Question: I have a website made in Asp.net MVC which is installed in the root directory of shared hosting enviroment.
Now, I have made a mobile version for this site in Asp.net MVC and installed it as a sub-domain <URL> in root directory.
When someone visits the site from mobile, an assembly qualified name error is shown which goes off when the page is refreshed. Following is the screen-shot for iPhone emulator which displays the same error. Even in emulator, the error goes when the page is refreshed.

The strange part is that the type mentioned in error is used in my main website and not the mobile website. Why is this happening when my mobile project is completely different and has its own web.config but somehow, it seems that the root's web.config is used ? Can this be a web.config issue
:- Both projects have their own EntityObject, Models and Web.config files and nothing is shared between them.
:- This error shows in mobile only.....And that too first time, if one refreshes the page, it goes away.
'''
[InvalidOperationException: The type 'PriceCompare.Models.PriceCompareEntity,
PriceCompare' could not be found. The type name must be an assembly-qualified name.]
System.Data.Entity.Internal.DatabaseInitializerConfig.ApplyInitializer() +315
'''
[InvalidOperationException: Failed to set database initializer of type 'Disabled' for DbContext type 'PriceCompare.Models.PriceCompareEntity, PriceCompare' specified in the application configuration. Entries should be of the form 'key="DatabaseInitializerForType MyNamespace.MyDbContextClass, MyAssembly" value="MyNamespace.MyInitializerClass, MyAssembly"' or 'key="DatabaseInitializerForType MyNamespace.MyDbContextClass, MyAssembly" value="Disabled"'. The initializer class must have a parameterless constructor. See inner exception for details.]
System.Data.Entity.Internal.DatabaseInitializerConfig.ApplyInitializer() +383
System.Data.Entity.Internal.DatabaseInitializerConfig.ApplyInitializersFromConfig() +288
System.Data.Entity.Internal.InternalContext.PerformDatabaseInitialization() +59
System.Data.Entity.Internal.LazyInternalContext.b__4(InternalContext c) +7
System.Data.Entity.Internal.RetryAction'1.PerformAction(TInput input) +118 System.Data.Entity.Internal.LazyInternalContext.InitializeDatabaseAction(Action'1 action) +190
System.Data.Entity.Internal.LazyInternalContext.InitializeDatabase() +73
System.Data.Entity.Internal.InternalContext.GetEntitySetAndBaseTypeForType(Type entityType) +27
System.Data.Entity.Internal.Linq.InternalSet'1.Initialize() +62 System.Data.Entity.Internal.Linq.InternalSet'1.get_InternalContext() +15
System.Data.Entity.Infrastructure.DbQuery'1.System.Linq.IQueryable.get_Provider() +37 System.Linq.Queryable.OrderByDescending(IQueryable'1 source, Expression'1 keySelector) +66 PriceMobile.Controllers.HomeController.Index() in HomeController.cs:19 lambda_method(Closure , ControllerBase , Object[] ) +40 System.Web.Mvc.ActionMethodDispatcher.Execute(ControllerBase controller, Object[] parameters) +17 System.Web.Mvc.ReflectedActionDescriptor.Execute(ControllerContext controllerContext, IDictionary'2 parameters) +188
System.Web.Mvc.ControllerActionInvoker.InvokeActionMethod(ControllerContext controllerContext, ActionDescriptor actionDescriptor, IDictionary'2 parameters) +27 System.Web.Mvc.<>c__DisplayClass15.<InvokeActionMethodWithFilters>b__12() +56 System.Web.Mvc.ControllerActionInvoker.InvokeActionMethodFilter(IActionFilter filter, ActionExecutingContext preContext, Func'1 continuation) +267
System.Web.Mvc.<>c__DisplayClass17.b__14() +20
System.Web.Mvc.ControllerActionInvoker.InvokeActionMethodWithFilters(ControllerContext controllerContext, IList'1 filters, ActionDescriptor actionDescriptor, IDictionary'2 parameters) +190
System.Web.Mvc.ControllerActionInvoker.InvokeAction(ControllerContext controllerContext, String actionName) +329
System.Web.Mvc.Controller.ExecuteCore() +115
System.Web.Mvc.ControllerBase.Execute(RequestContext requestContext) +93
System.Web.Mvc.ControllerBase.System.Web.Mvc.IController.Execute(RequestContext requestContext) +10
System.Web.Mvc.<>c__DisplayClassb.b__5() +37
System.Web.Mvc.Async.<>c__DisplayClass1.b__0() +21
System.Web.Mvc.Async.<>c__DisplayClass8'1.<BeginSynchronous>b__7(IAsyncResult _) +12 System.Web.Mvc.Async.WrappedAsyncResult'1.End() +55
System.Web.Mvc.<>c__DisplayClasse.b__d() +31
System.Web.Mvc.SecurityUtil.b__0(Action f) +7
System.Web.Mvc.SecurityUtil.ProcessInApplicationTrust(Action action) +23
System.Web.Mvc.MvcHandler.EndProcessRequest(IAsyncResult asyncResult) +59
System.Web.Mvc.MvcHandler.System.Web.IHttpAsyncHandler.EndProcessRequest(IAsyncResult result) +9
System.Web.CallHandlerExecutionStep.System.Web.HttpApplication.IExecutionStep.Execute() +<PHONE>
System.Web.HttpApplication.ExecuteStep(IExecutionStep step, Boolean& completedSynchronously) +184
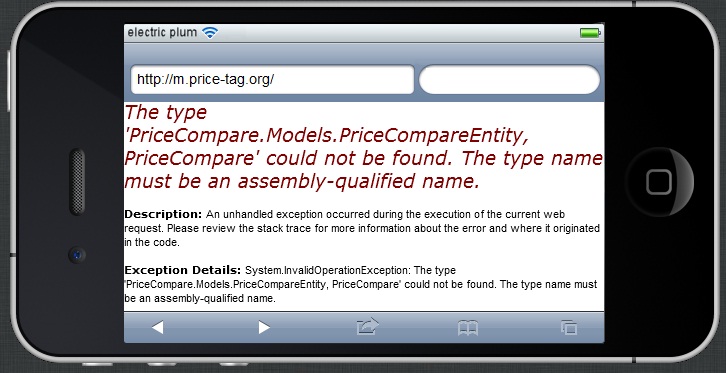
Answer: You need to use inheritInChildApplications, so that application inside sub directory will not use the root application configuration. See <URL> for detail.
For appSettings section, one can't use location tag. Therefore configurations which uses key/value pair, one needs to use the 'clear' tag in child directories web.config